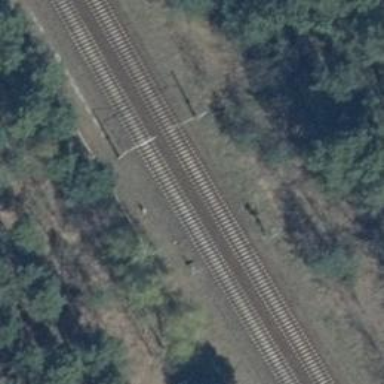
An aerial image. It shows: Milestone along the railway with catenary mast.